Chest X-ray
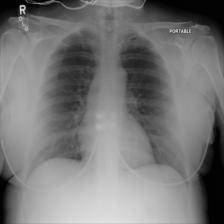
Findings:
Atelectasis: negative
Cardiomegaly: negative
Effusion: negative
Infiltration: negative
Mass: negative
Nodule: negative
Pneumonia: negative
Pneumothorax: negative
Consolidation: negative
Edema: negative
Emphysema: negative
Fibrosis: negative
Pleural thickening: negative
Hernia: negative